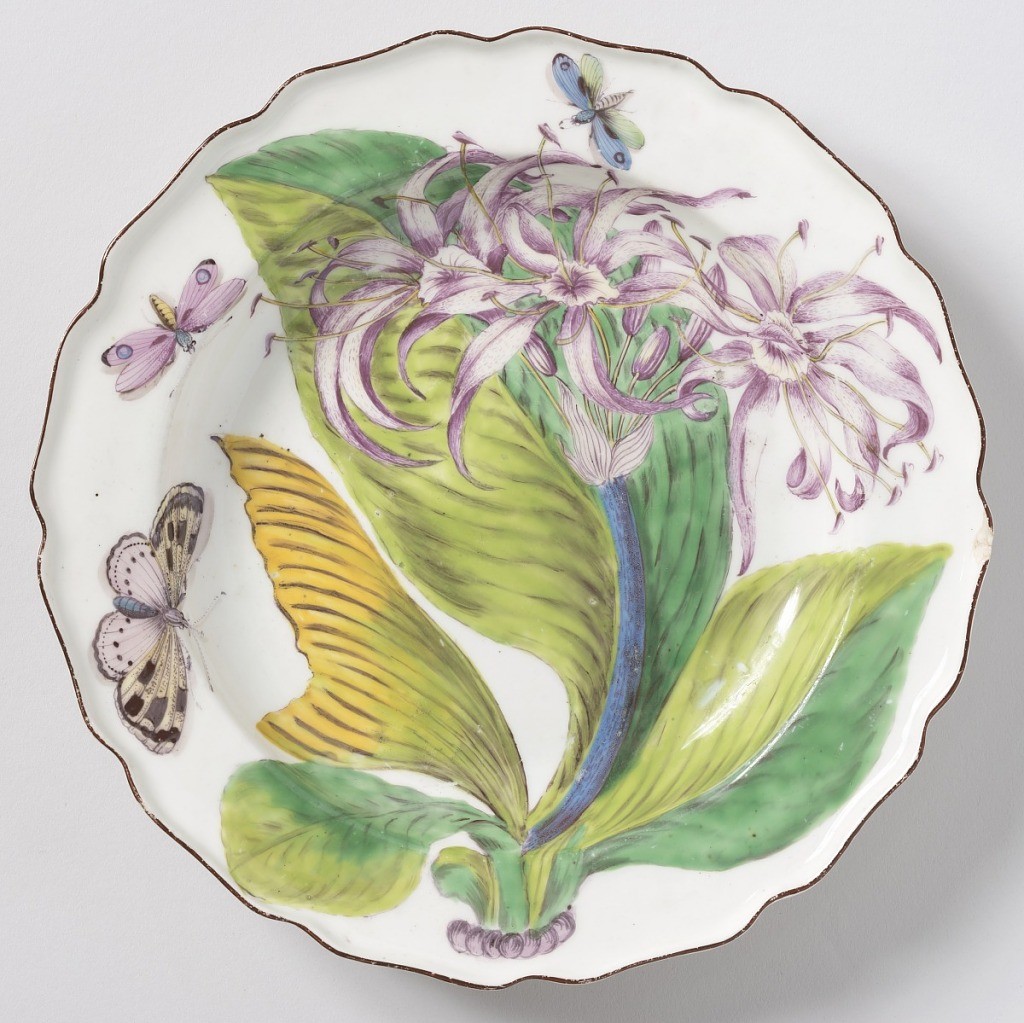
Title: "Hans Sloane" Botanical Plate (One of Twelve)
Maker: Chelsea Porcelain Manufactory, English, 1745 – 1784
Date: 1754–1758
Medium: soft paste porcelain, vitreous enamel
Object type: plate
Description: A plate with a wavy, brown-edged rim, painted with a spray of pancratium (Proiphys amboinensis), four leaves, and three winged insects.